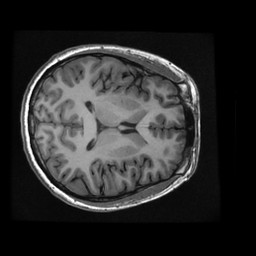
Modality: T1w
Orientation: axial
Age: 29
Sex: female
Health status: healthy
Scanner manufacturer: ge
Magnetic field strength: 3 T
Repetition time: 0.00832 s
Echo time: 0.003108 s